Question: I need some advice on how to best achieve a UI in Android.
I'd like to have a list of containers. Each container has 7 items laid out as shown below. Items 5-7 are sub-containers that have two text elements.
I'm thinking a 'LinearLayout' that contains a list of 'RelativeLayouts'. That much is clear. As for how to lay out elements within the 'RelativeLayout', I'm not so sure.
Any advice on how to slice it? What's the most effective way to group the layouts and views together?
Thanks!

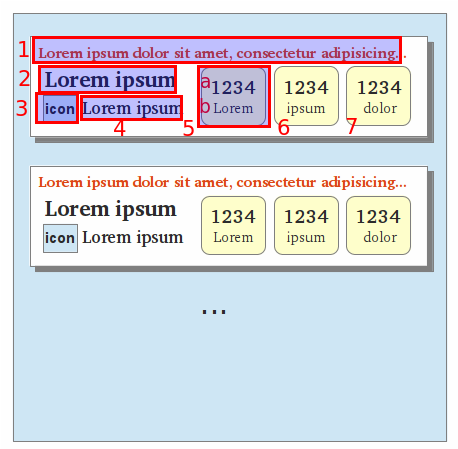
Answer: I think you should use a ListView with an adapter that inflates custom rows.
For the rows I personally would use 1 parent RelativeLayout, and just align all of my children within it directly. But it could be achieved with some LinearLayouts instead if you prefer those.
Not only will building it this way make it fairly easy to make the layouts it will also give you the opportunity to make the List dynamic if you every have a need to populate it with different or more data (rows)